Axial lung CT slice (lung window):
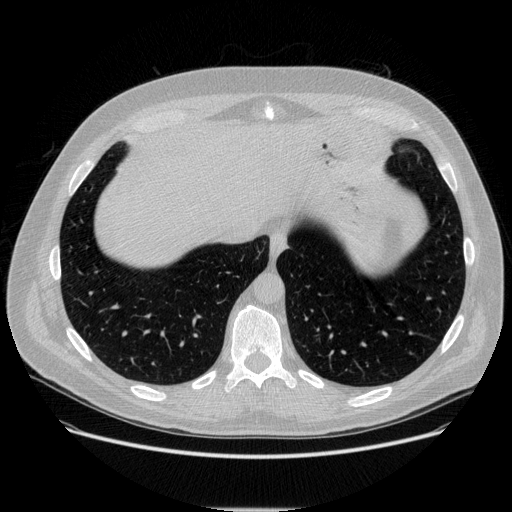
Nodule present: no